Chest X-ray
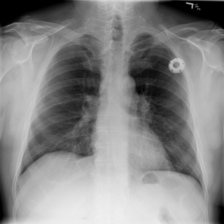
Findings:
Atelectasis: negative
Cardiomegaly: negative
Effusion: negative
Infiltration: positive
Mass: negative
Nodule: negative
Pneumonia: negative
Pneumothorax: negative
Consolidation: negative
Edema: negative
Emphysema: negative
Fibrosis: negative
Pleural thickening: negative
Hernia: negative